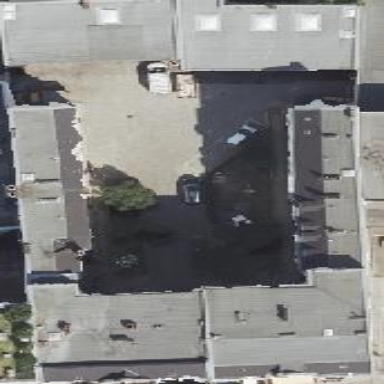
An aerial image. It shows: Apartments building with double saltbox roof made of roof tiles.